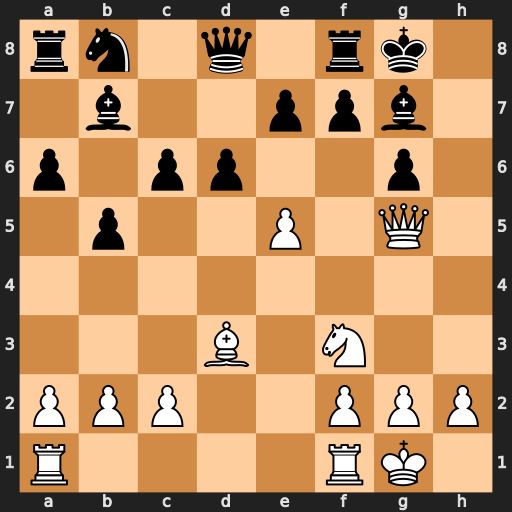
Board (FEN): rn1q1rk1/1b2ppb1/p1pp2p1/1p2P1Q1/8/3B1N2/PPP2PPP/R4RK1
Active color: w
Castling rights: -
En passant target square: -
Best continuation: Qh4 e6 Ng5 Qxg5 Qxg5